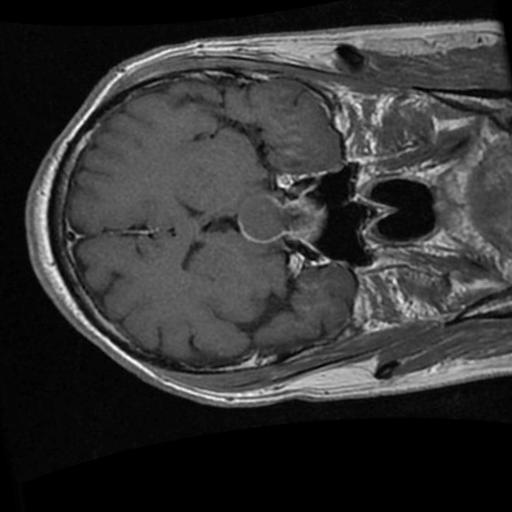
Label: brain_tumor